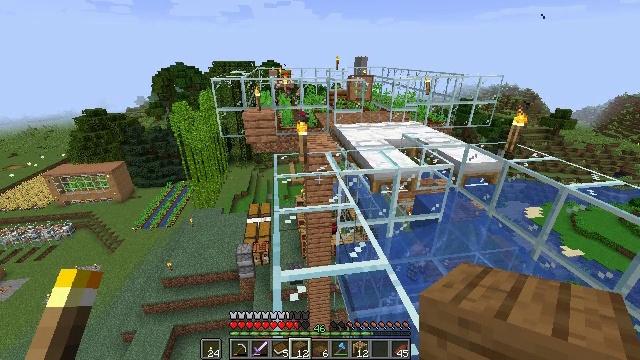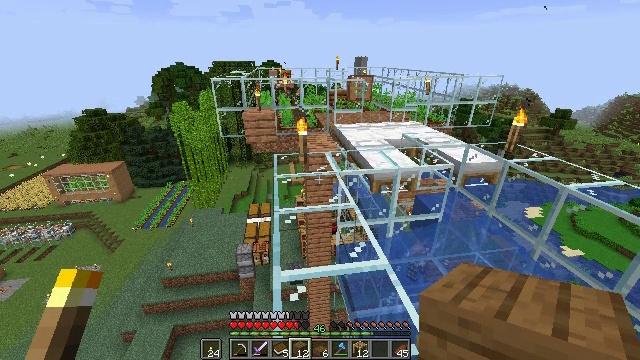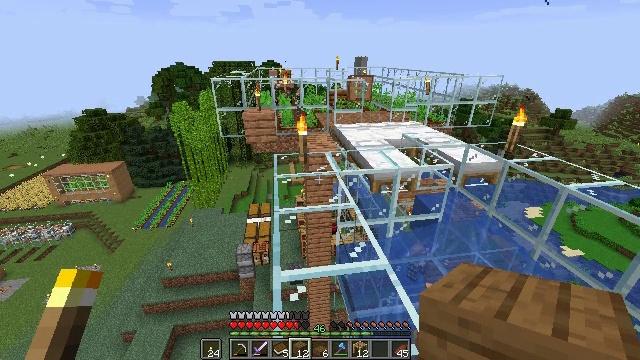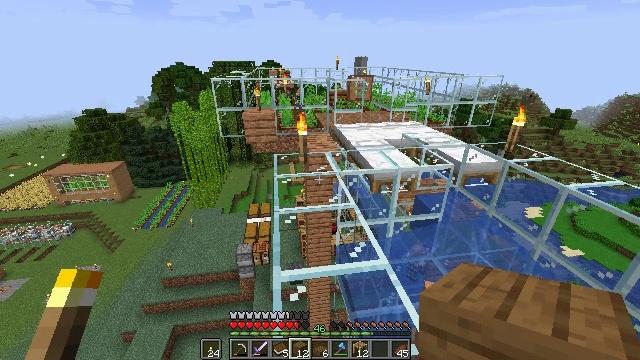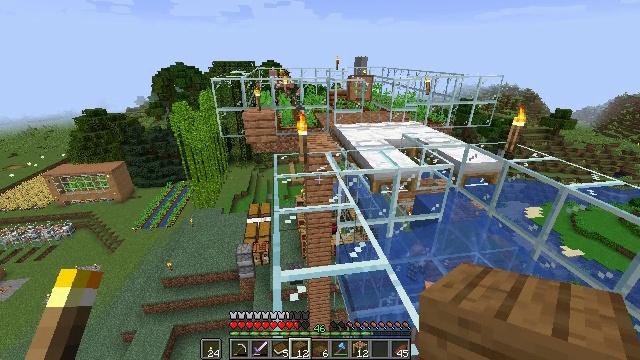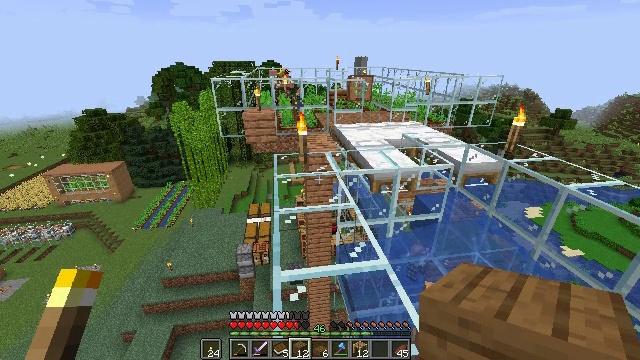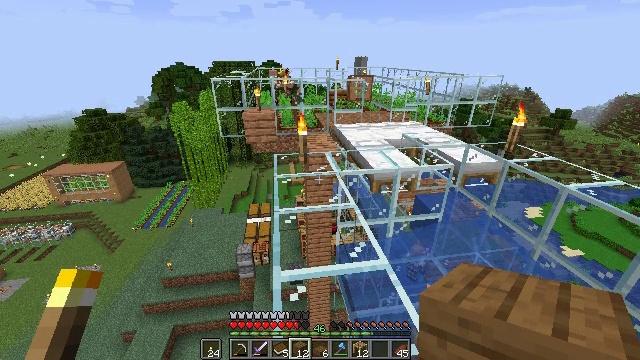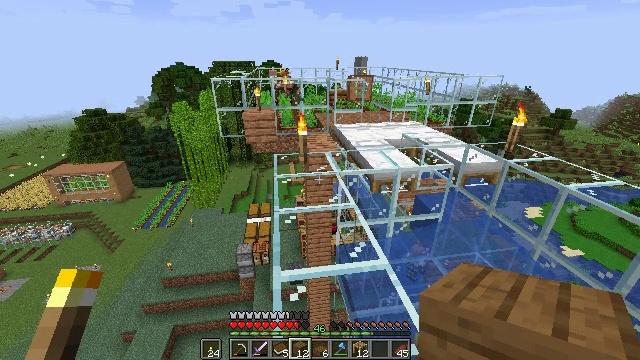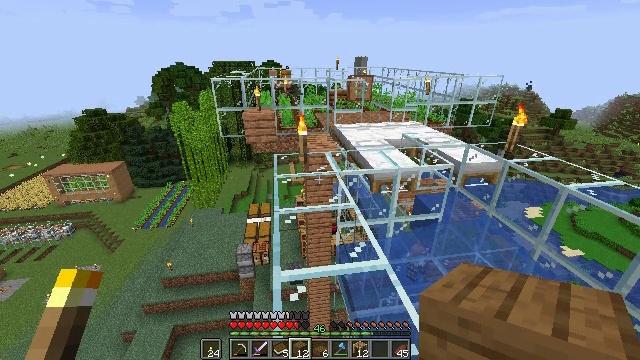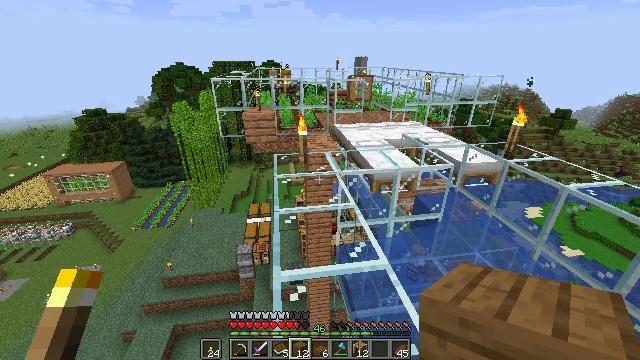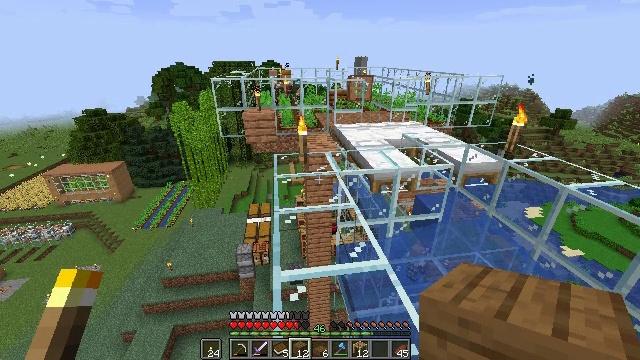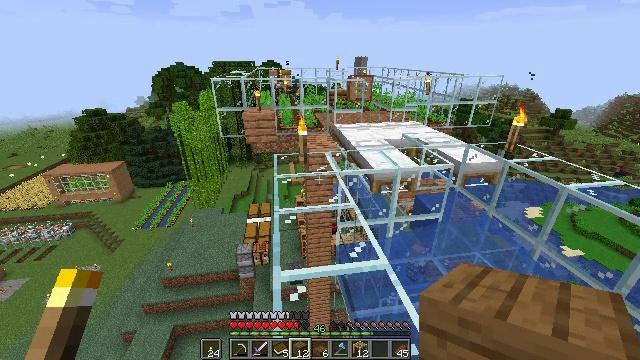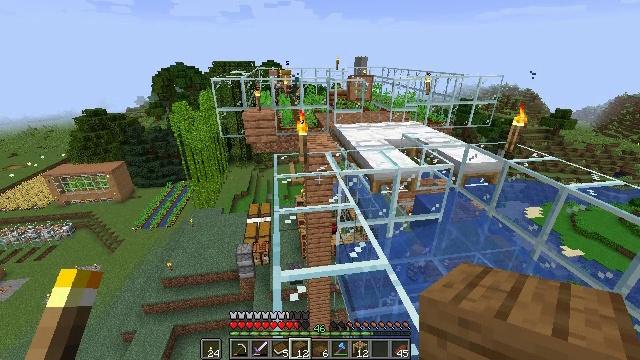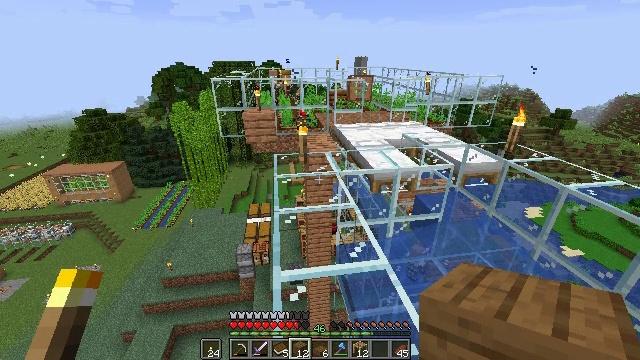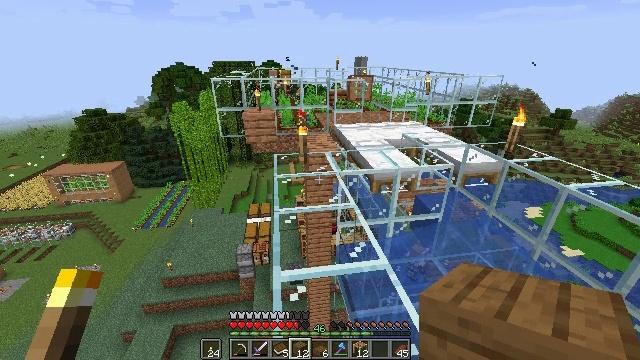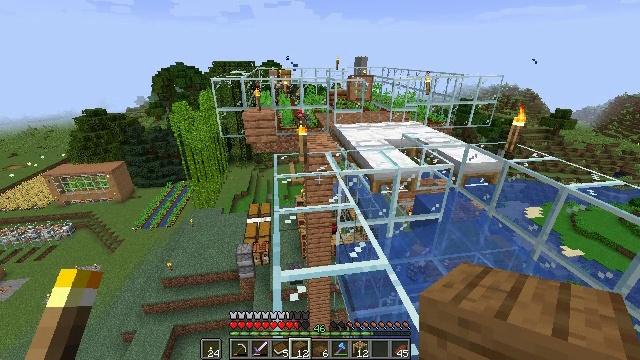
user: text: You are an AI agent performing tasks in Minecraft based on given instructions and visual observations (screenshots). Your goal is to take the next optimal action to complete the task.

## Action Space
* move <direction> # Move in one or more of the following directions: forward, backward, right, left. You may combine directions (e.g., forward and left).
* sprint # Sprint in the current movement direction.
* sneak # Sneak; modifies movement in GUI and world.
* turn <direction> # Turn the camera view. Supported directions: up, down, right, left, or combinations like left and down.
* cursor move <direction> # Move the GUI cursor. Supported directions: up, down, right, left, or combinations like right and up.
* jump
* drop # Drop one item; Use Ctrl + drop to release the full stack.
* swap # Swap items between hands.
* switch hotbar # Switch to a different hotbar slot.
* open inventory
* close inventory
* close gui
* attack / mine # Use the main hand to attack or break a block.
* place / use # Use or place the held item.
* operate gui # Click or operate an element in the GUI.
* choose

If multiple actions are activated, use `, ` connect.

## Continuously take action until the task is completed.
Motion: motion action
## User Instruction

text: Take spruce planks and sticks to craft a spruce fence gate.
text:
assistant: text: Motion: no_op
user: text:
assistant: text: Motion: no_op
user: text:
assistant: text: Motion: no_op
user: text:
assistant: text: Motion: no_op
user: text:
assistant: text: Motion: no_op
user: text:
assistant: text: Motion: no_op
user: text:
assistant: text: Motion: no_op
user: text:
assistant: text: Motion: no_op
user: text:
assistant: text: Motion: no_op
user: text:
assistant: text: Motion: no_op
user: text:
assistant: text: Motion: no_op
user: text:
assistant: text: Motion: no_op
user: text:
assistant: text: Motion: no_op
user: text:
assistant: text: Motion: no_op
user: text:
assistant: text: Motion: no_op
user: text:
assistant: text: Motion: no_op
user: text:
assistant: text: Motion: no_op
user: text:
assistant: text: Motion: no_op
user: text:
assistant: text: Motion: no_op
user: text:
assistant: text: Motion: no_op
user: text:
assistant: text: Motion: no_op
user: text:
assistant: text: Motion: no_op
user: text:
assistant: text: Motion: no_op
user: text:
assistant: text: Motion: no_op
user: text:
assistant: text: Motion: no_op
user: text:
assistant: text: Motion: no_op
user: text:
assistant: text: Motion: no_op
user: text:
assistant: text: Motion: no_op
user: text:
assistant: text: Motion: no_op
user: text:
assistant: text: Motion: no_op